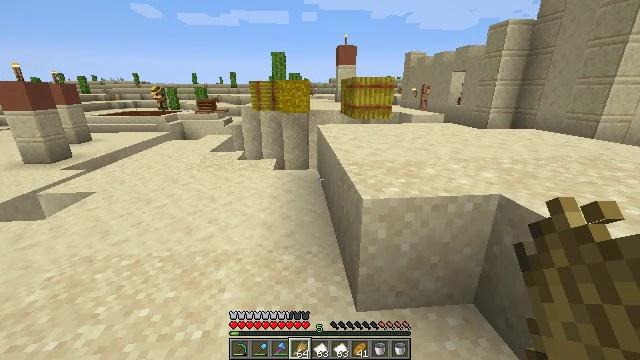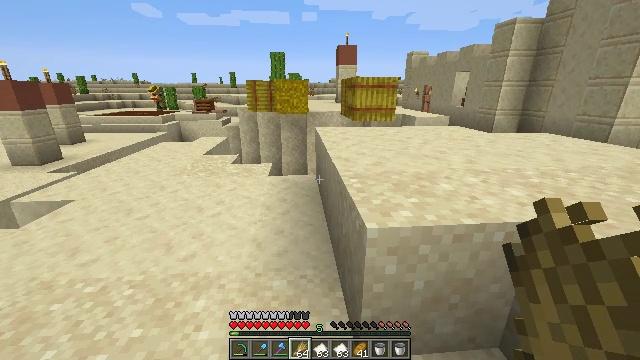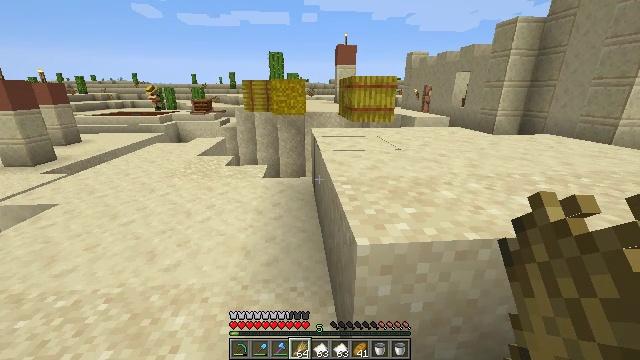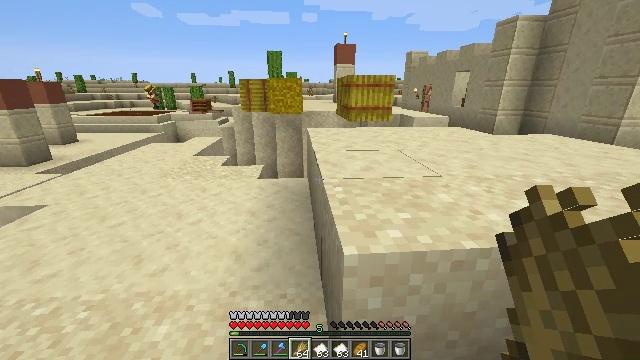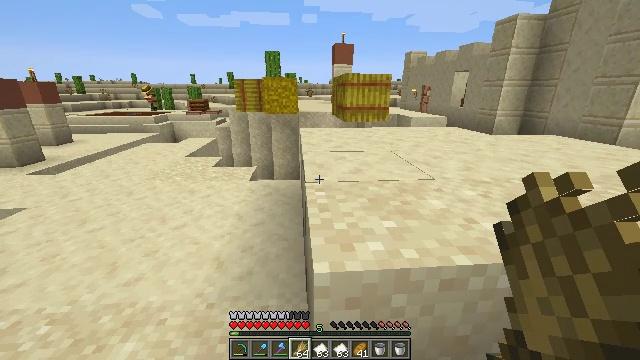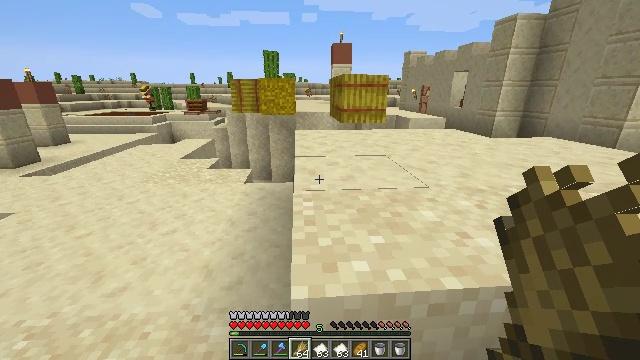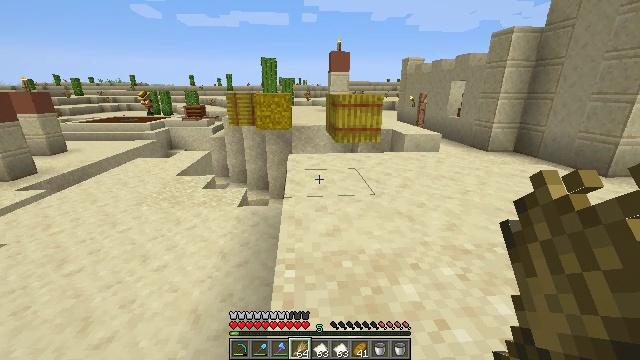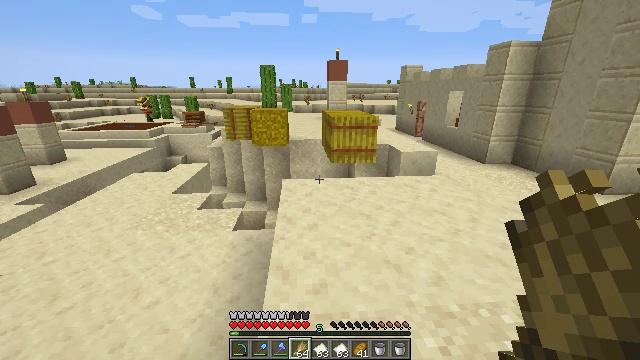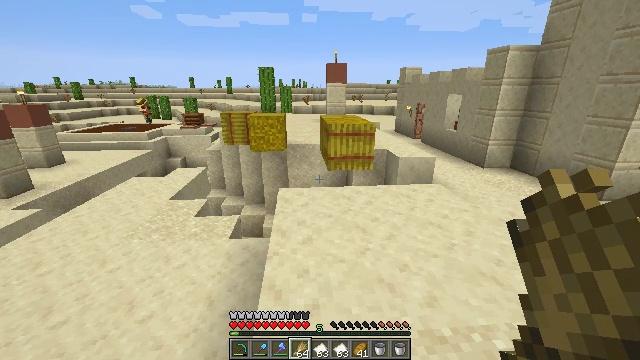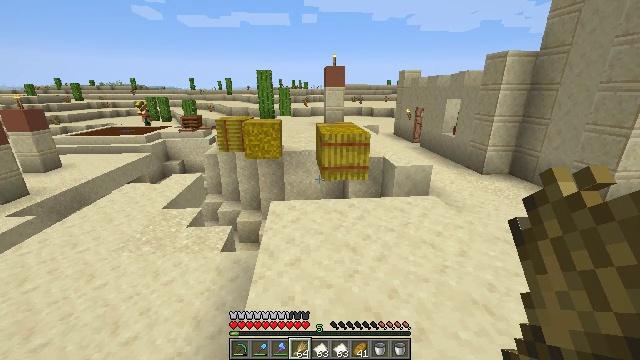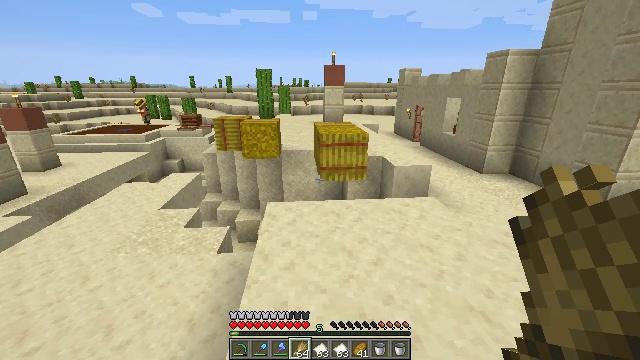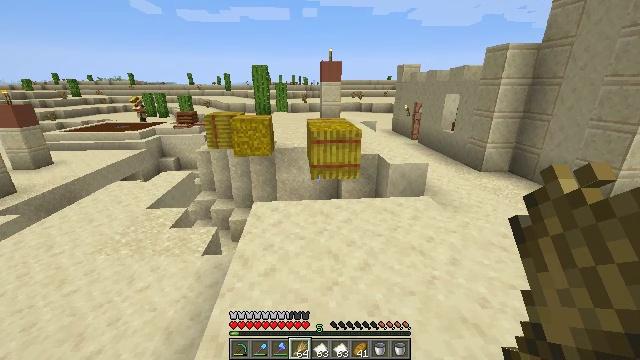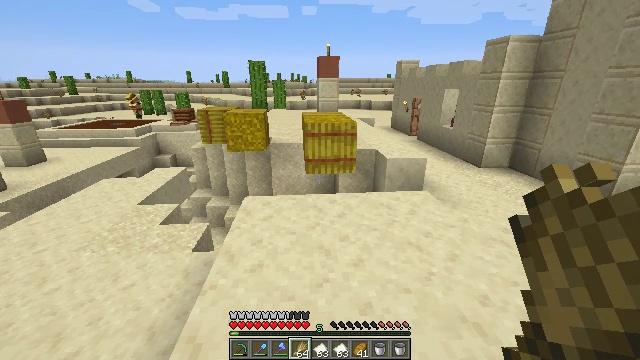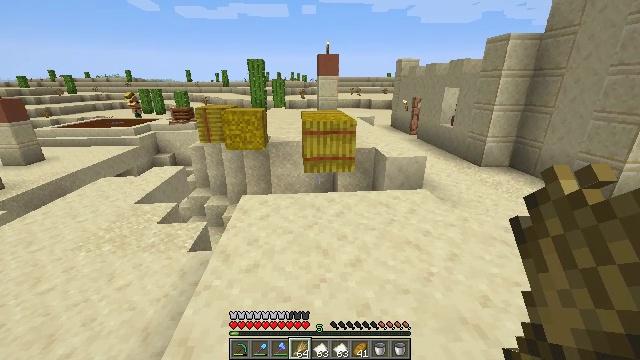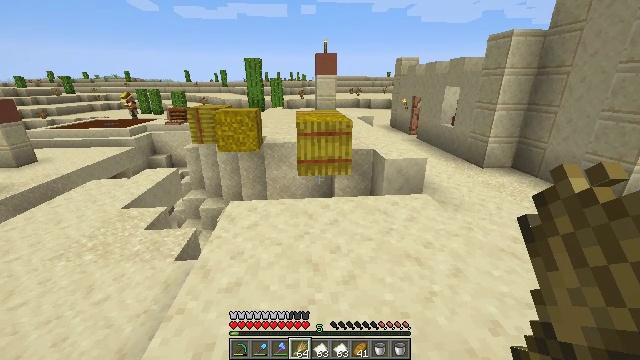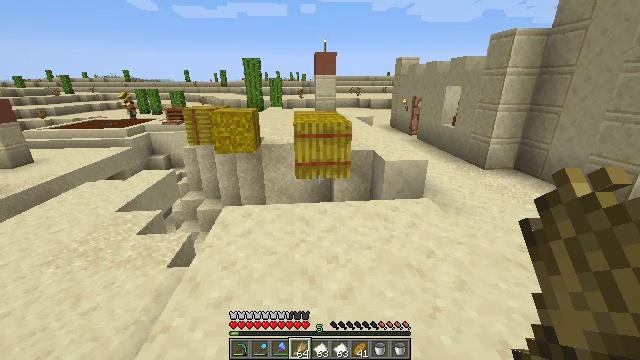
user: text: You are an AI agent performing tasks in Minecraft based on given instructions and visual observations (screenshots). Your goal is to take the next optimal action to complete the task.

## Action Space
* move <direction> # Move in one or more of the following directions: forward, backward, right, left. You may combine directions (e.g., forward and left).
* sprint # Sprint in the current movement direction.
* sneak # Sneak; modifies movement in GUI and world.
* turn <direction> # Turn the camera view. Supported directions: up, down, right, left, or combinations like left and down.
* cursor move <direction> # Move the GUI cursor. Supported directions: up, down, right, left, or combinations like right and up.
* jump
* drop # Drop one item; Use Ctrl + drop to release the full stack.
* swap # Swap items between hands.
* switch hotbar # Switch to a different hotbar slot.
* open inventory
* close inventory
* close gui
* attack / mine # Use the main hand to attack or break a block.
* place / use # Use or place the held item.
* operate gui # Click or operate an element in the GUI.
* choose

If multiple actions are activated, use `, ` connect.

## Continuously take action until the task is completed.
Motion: motion action
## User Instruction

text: Gather smooth sandstone from desert temples or structures.
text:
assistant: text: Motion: move forward
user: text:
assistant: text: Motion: move forward and move right
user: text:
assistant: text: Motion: move forward and move right
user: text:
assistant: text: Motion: move forward and move right
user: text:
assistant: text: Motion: move forward and move right, jump
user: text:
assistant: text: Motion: move forward and move right, jump
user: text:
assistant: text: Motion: move forward and move right, jump
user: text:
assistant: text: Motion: move forward and move right, jump
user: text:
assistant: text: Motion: move forward and move right, jump
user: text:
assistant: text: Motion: move forward and move right
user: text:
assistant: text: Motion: move forward
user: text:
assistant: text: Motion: move forward
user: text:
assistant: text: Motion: move forward
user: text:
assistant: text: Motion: move forward
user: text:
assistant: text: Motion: move forward
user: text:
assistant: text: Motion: move forward
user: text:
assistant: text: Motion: move forward
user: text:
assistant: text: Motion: move forward
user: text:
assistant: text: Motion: move forward, turn down
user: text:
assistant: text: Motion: move forward and move right, turn down
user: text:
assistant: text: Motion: move forward and move right, turn left and down
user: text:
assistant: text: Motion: move forward and move right, turn left and down
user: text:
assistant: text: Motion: move forward and move right, turn left and down
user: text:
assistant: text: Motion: move forward and move right, turn left and down
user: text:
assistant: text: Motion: move forward and move right, turn left and down
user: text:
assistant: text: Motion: move forward and move right, turn left and down
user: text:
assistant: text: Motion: move forward and move right, turn left and down
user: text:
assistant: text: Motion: move right, turn left
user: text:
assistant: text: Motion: move right, turn left and down
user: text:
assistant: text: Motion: move right, turn left